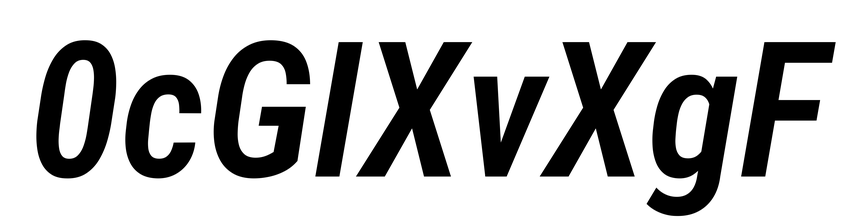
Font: Roboto-Italic_Condensed_SemiBold_Italic